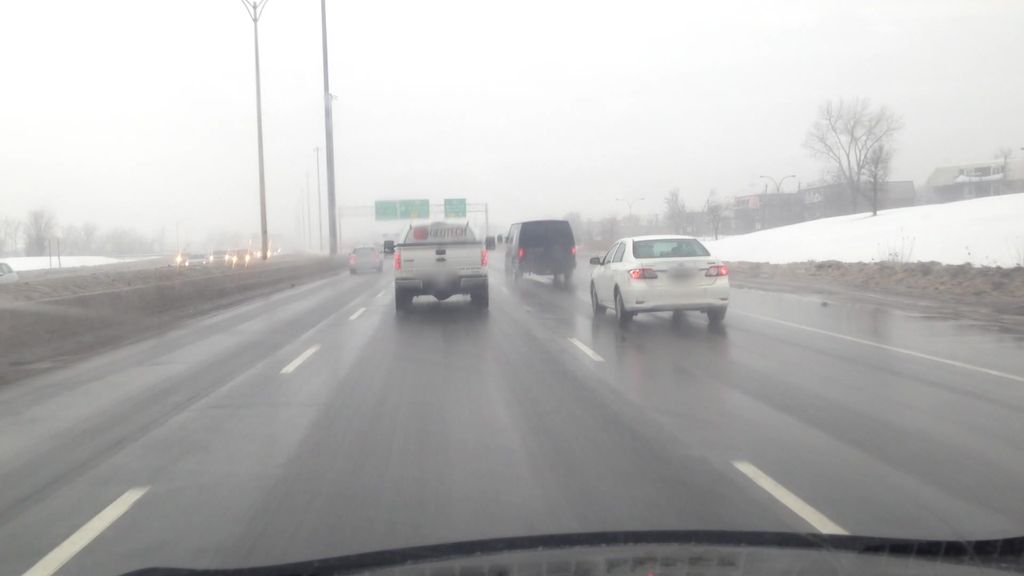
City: montreal